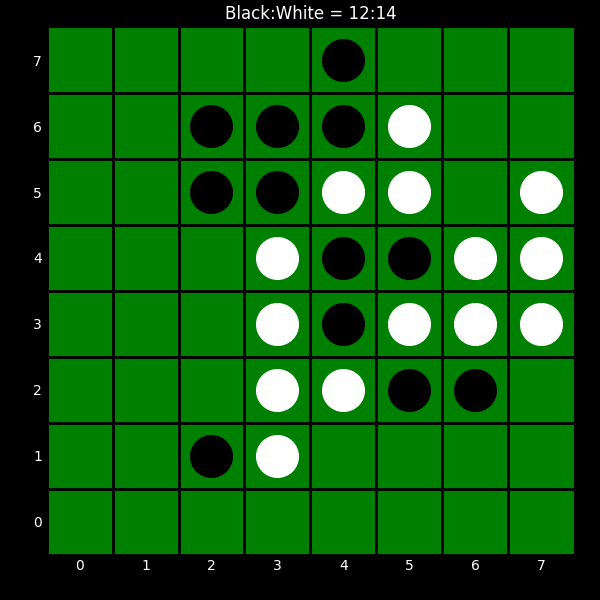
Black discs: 12
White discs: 14